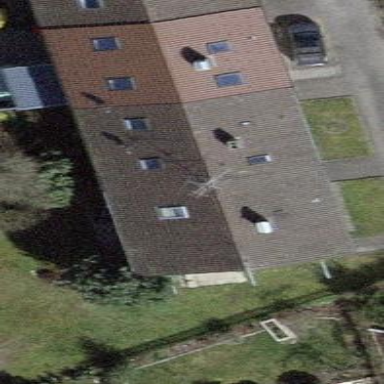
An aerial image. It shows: Gabled roof house.